Current action and preconditions to check: trajectory_clear

Your task: For each precondition in the list above, predict whether it will hold at this action.

Consider the current scene as observed from the mobile robot's camera, and analyze the predicted future states of all dynamic agents (e.g., people, animals, vehicles, or any moving entities) within the NEXT SECOND.

IMPORTANT: Only answer "very likely" if you are absolutely certain—based on strong, clear evidence—that a dynamic agent will violate the precondition in the predicted future state. Do NOT answer "very likely" for unlikely, ambiguous, or low-probability risks.

Ask yourself for each precondition: Is there a high probability, with clear and convincing evidence, that the predicted future states of any dynamic agent will interfere with the predicted future state of the currently executing action within the NEXT SECOND, causing that precondition to fail?

Assess the risk level based on these predictions. Use "likely" or "very likely" if motions create a clear risk of interference.

Use "neutral" or "improbable" if agents are nearby but their predicted paths are clearly diverging or non-conflicting.

Failure Risk Categories: "very improbable", "improbable", "neutral", "likely", "very likely"

Answer Format: Output ONLY the probability_of_failure value from these categories: "very improbable", "improbable", "neutral", "likely", "very likely"

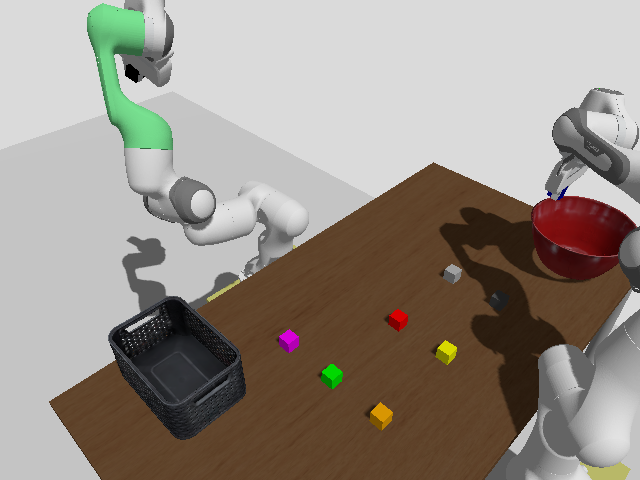

Answer: very improbable